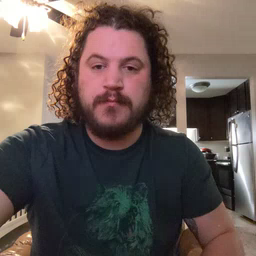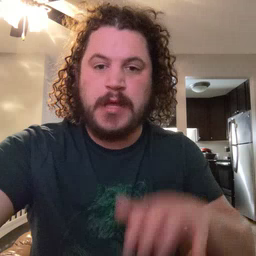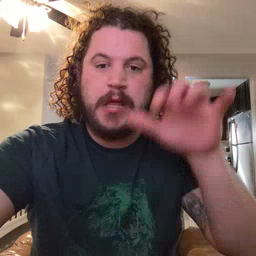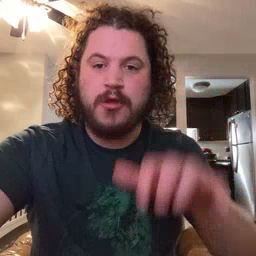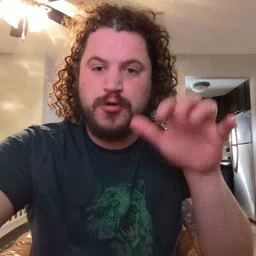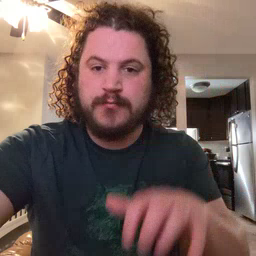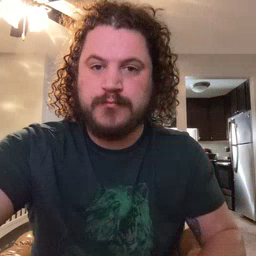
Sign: alligator